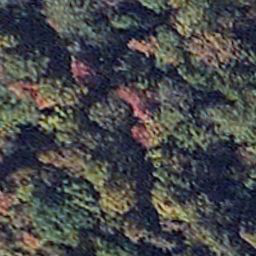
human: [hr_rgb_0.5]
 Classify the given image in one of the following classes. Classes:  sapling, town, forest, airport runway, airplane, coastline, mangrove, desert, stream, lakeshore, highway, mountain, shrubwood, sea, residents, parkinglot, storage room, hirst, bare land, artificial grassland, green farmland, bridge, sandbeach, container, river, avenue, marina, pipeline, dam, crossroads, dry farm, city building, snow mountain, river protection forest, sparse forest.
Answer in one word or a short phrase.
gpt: mangrove